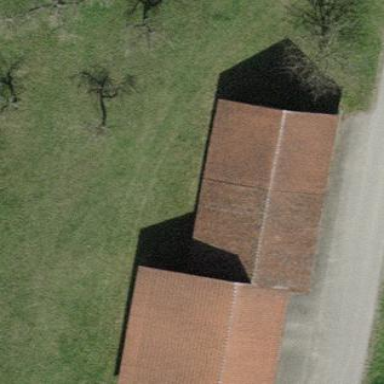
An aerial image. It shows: Farm auxiliary building with gabled roof.